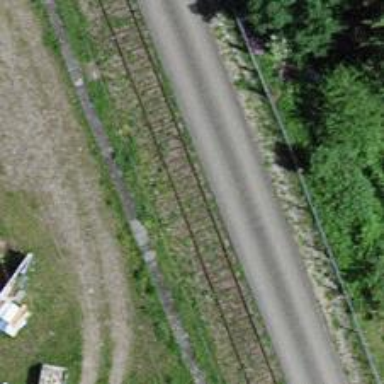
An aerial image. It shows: Abandoned railway.